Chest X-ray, AP view. Patient: 54 years old, sex M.
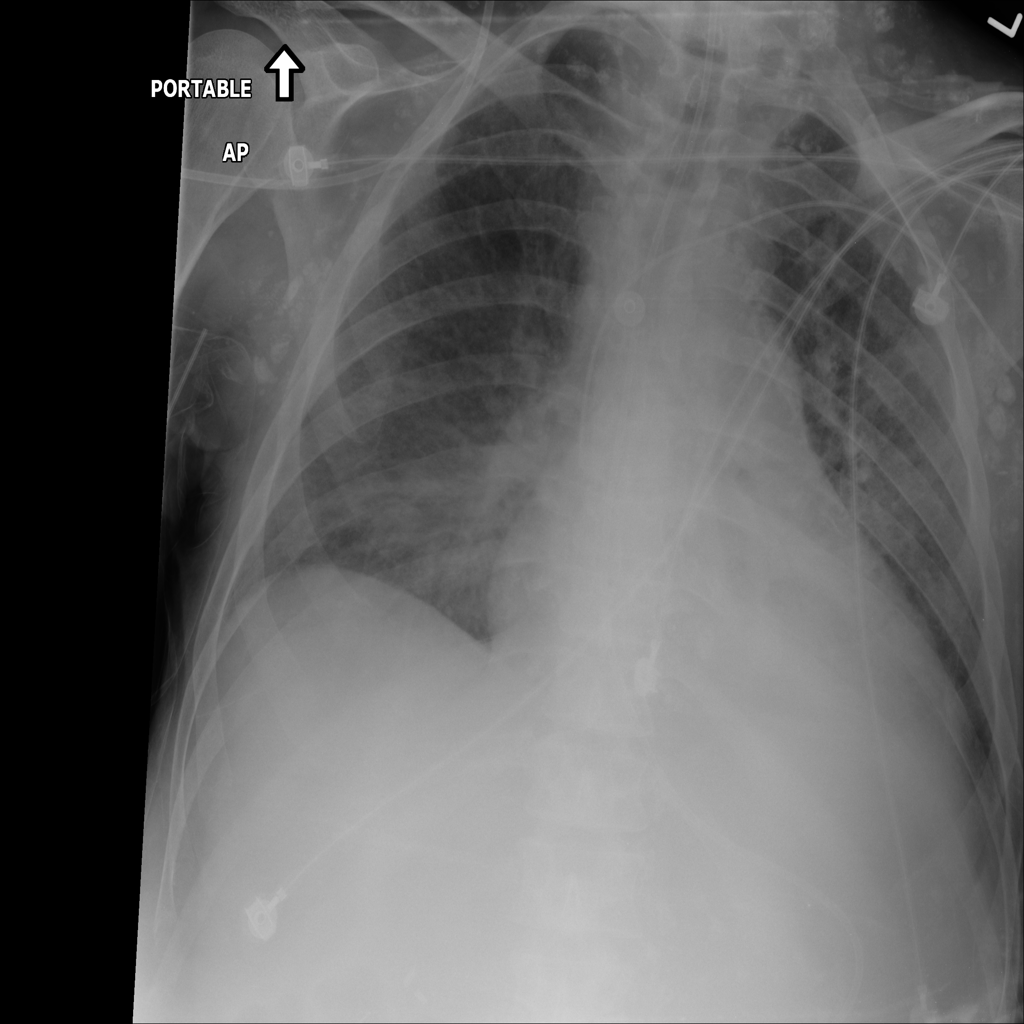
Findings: Atelectasis, Cardiomegaly, Effusion, Infiltration